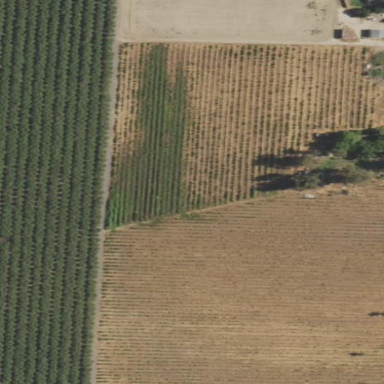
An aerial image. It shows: Beautiful vineyard in the countryside.